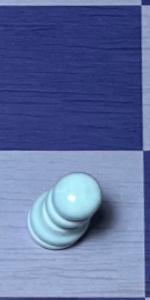
Label: Pawn_White